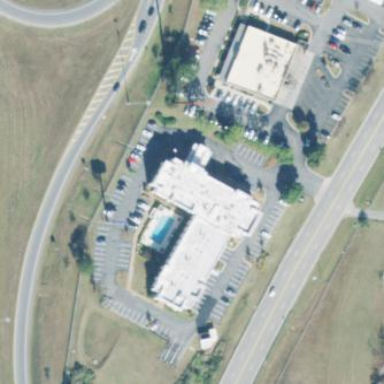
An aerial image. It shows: Hotel building.